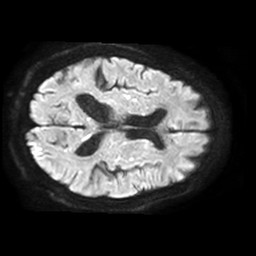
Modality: TRACE
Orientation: axial
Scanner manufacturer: philips
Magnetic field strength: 1.5 T
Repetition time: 3.412 s
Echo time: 0.06922 s